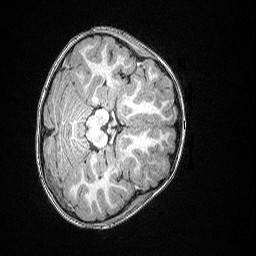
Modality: T1w
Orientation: axial
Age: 81
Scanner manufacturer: siemens
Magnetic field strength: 3 T
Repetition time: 2.5 s
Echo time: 0.00347 s